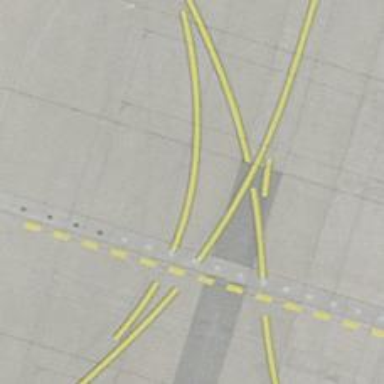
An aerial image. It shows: View of taxiway at the airport.